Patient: sex F, age 60
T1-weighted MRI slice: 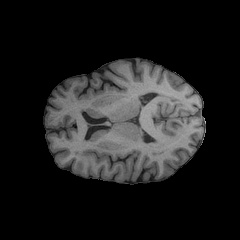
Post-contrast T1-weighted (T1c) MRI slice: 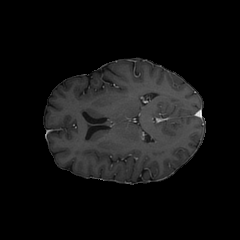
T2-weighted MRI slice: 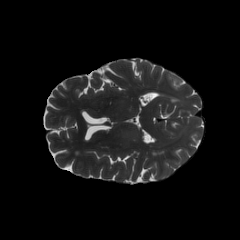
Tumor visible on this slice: no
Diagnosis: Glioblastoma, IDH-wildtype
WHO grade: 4